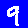
Digit: 9